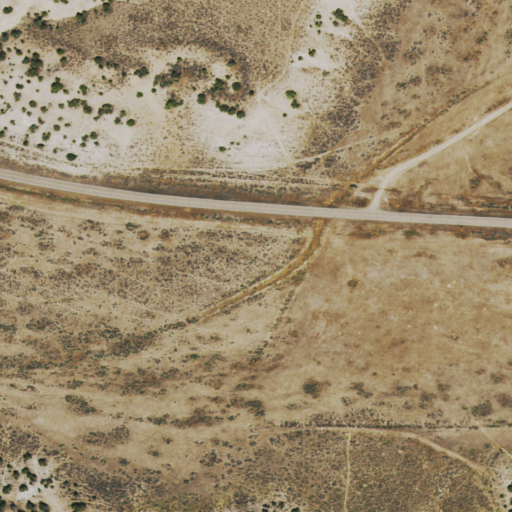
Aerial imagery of valley in Colorado named Hartman Draw containing shrub, open development, grassland, and evergreen forest